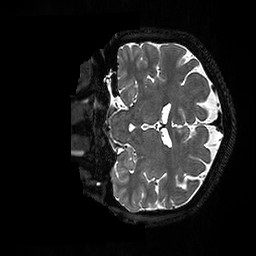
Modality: T2w
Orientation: coronal
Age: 34
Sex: female
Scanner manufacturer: ge
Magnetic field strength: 3 T
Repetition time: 3.202 s
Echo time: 0.0669 s